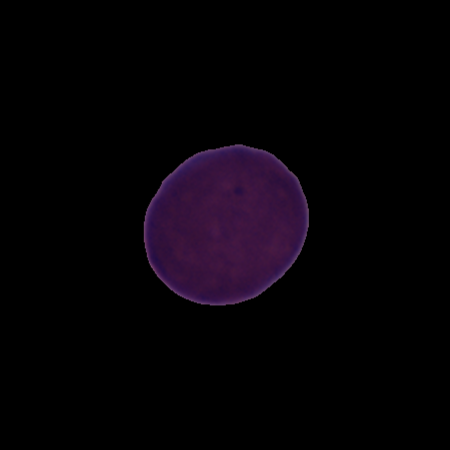
Label: healthy